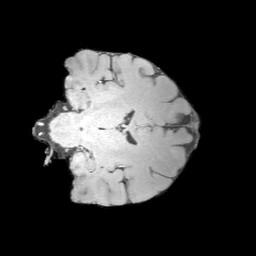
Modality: MP2RAGE
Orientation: coronal